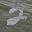
Label: 2